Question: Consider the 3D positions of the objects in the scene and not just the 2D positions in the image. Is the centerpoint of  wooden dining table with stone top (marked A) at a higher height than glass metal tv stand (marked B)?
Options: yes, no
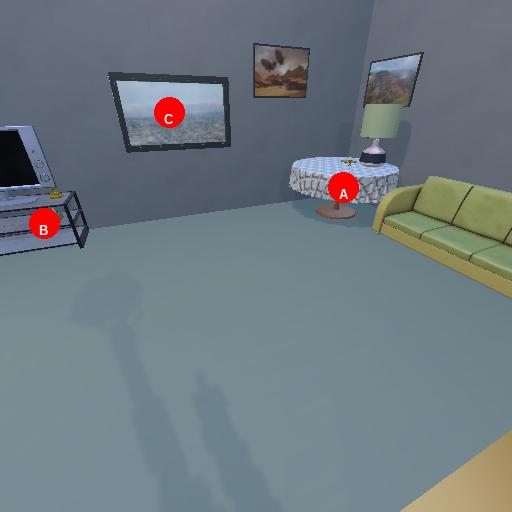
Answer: yes